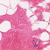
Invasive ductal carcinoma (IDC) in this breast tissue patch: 0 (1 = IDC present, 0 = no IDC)